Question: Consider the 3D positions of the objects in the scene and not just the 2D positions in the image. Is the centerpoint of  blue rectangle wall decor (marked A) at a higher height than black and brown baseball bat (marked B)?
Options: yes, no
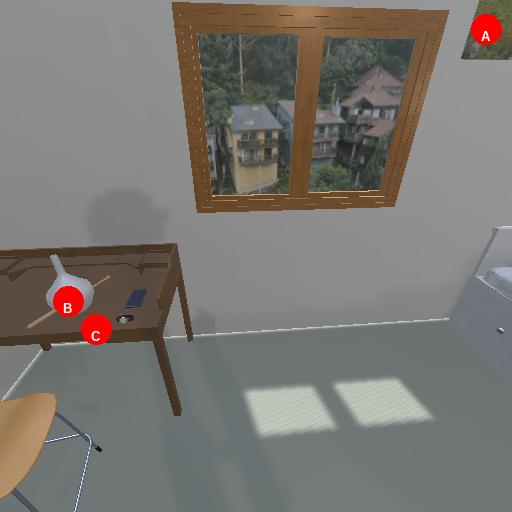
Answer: yes